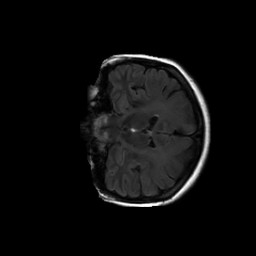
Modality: FLAIR
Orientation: coronal
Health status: ill
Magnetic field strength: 3 T